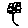
Label: flower